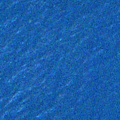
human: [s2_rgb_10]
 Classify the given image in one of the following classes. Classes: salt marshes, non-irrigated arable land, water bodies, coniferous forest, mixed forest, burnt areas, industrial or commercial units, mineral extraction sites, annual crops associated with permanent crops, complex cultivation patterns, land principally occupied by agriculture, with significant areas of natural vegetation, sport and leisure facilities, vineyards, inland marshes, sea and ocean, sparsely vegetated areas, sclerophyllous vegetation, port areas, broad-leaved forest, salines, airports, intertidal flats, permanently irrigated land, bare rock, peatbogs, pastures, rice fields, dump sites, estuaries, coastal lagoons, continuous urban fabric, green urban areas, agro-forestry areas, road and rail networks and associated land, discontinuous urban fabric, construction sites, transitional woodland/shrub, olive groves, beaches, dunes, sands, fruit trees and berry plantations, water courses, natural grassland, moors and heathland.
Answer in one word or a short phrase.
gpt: sea and ocean